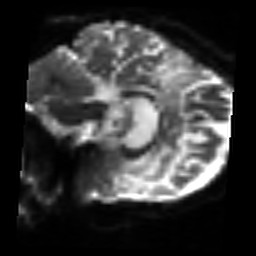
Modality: sbref
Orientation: sagittal
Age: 62
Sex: female
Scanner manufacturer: siemens
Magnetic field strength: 3 T
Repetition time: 3.2 s
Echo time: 0.081 s